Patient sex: M
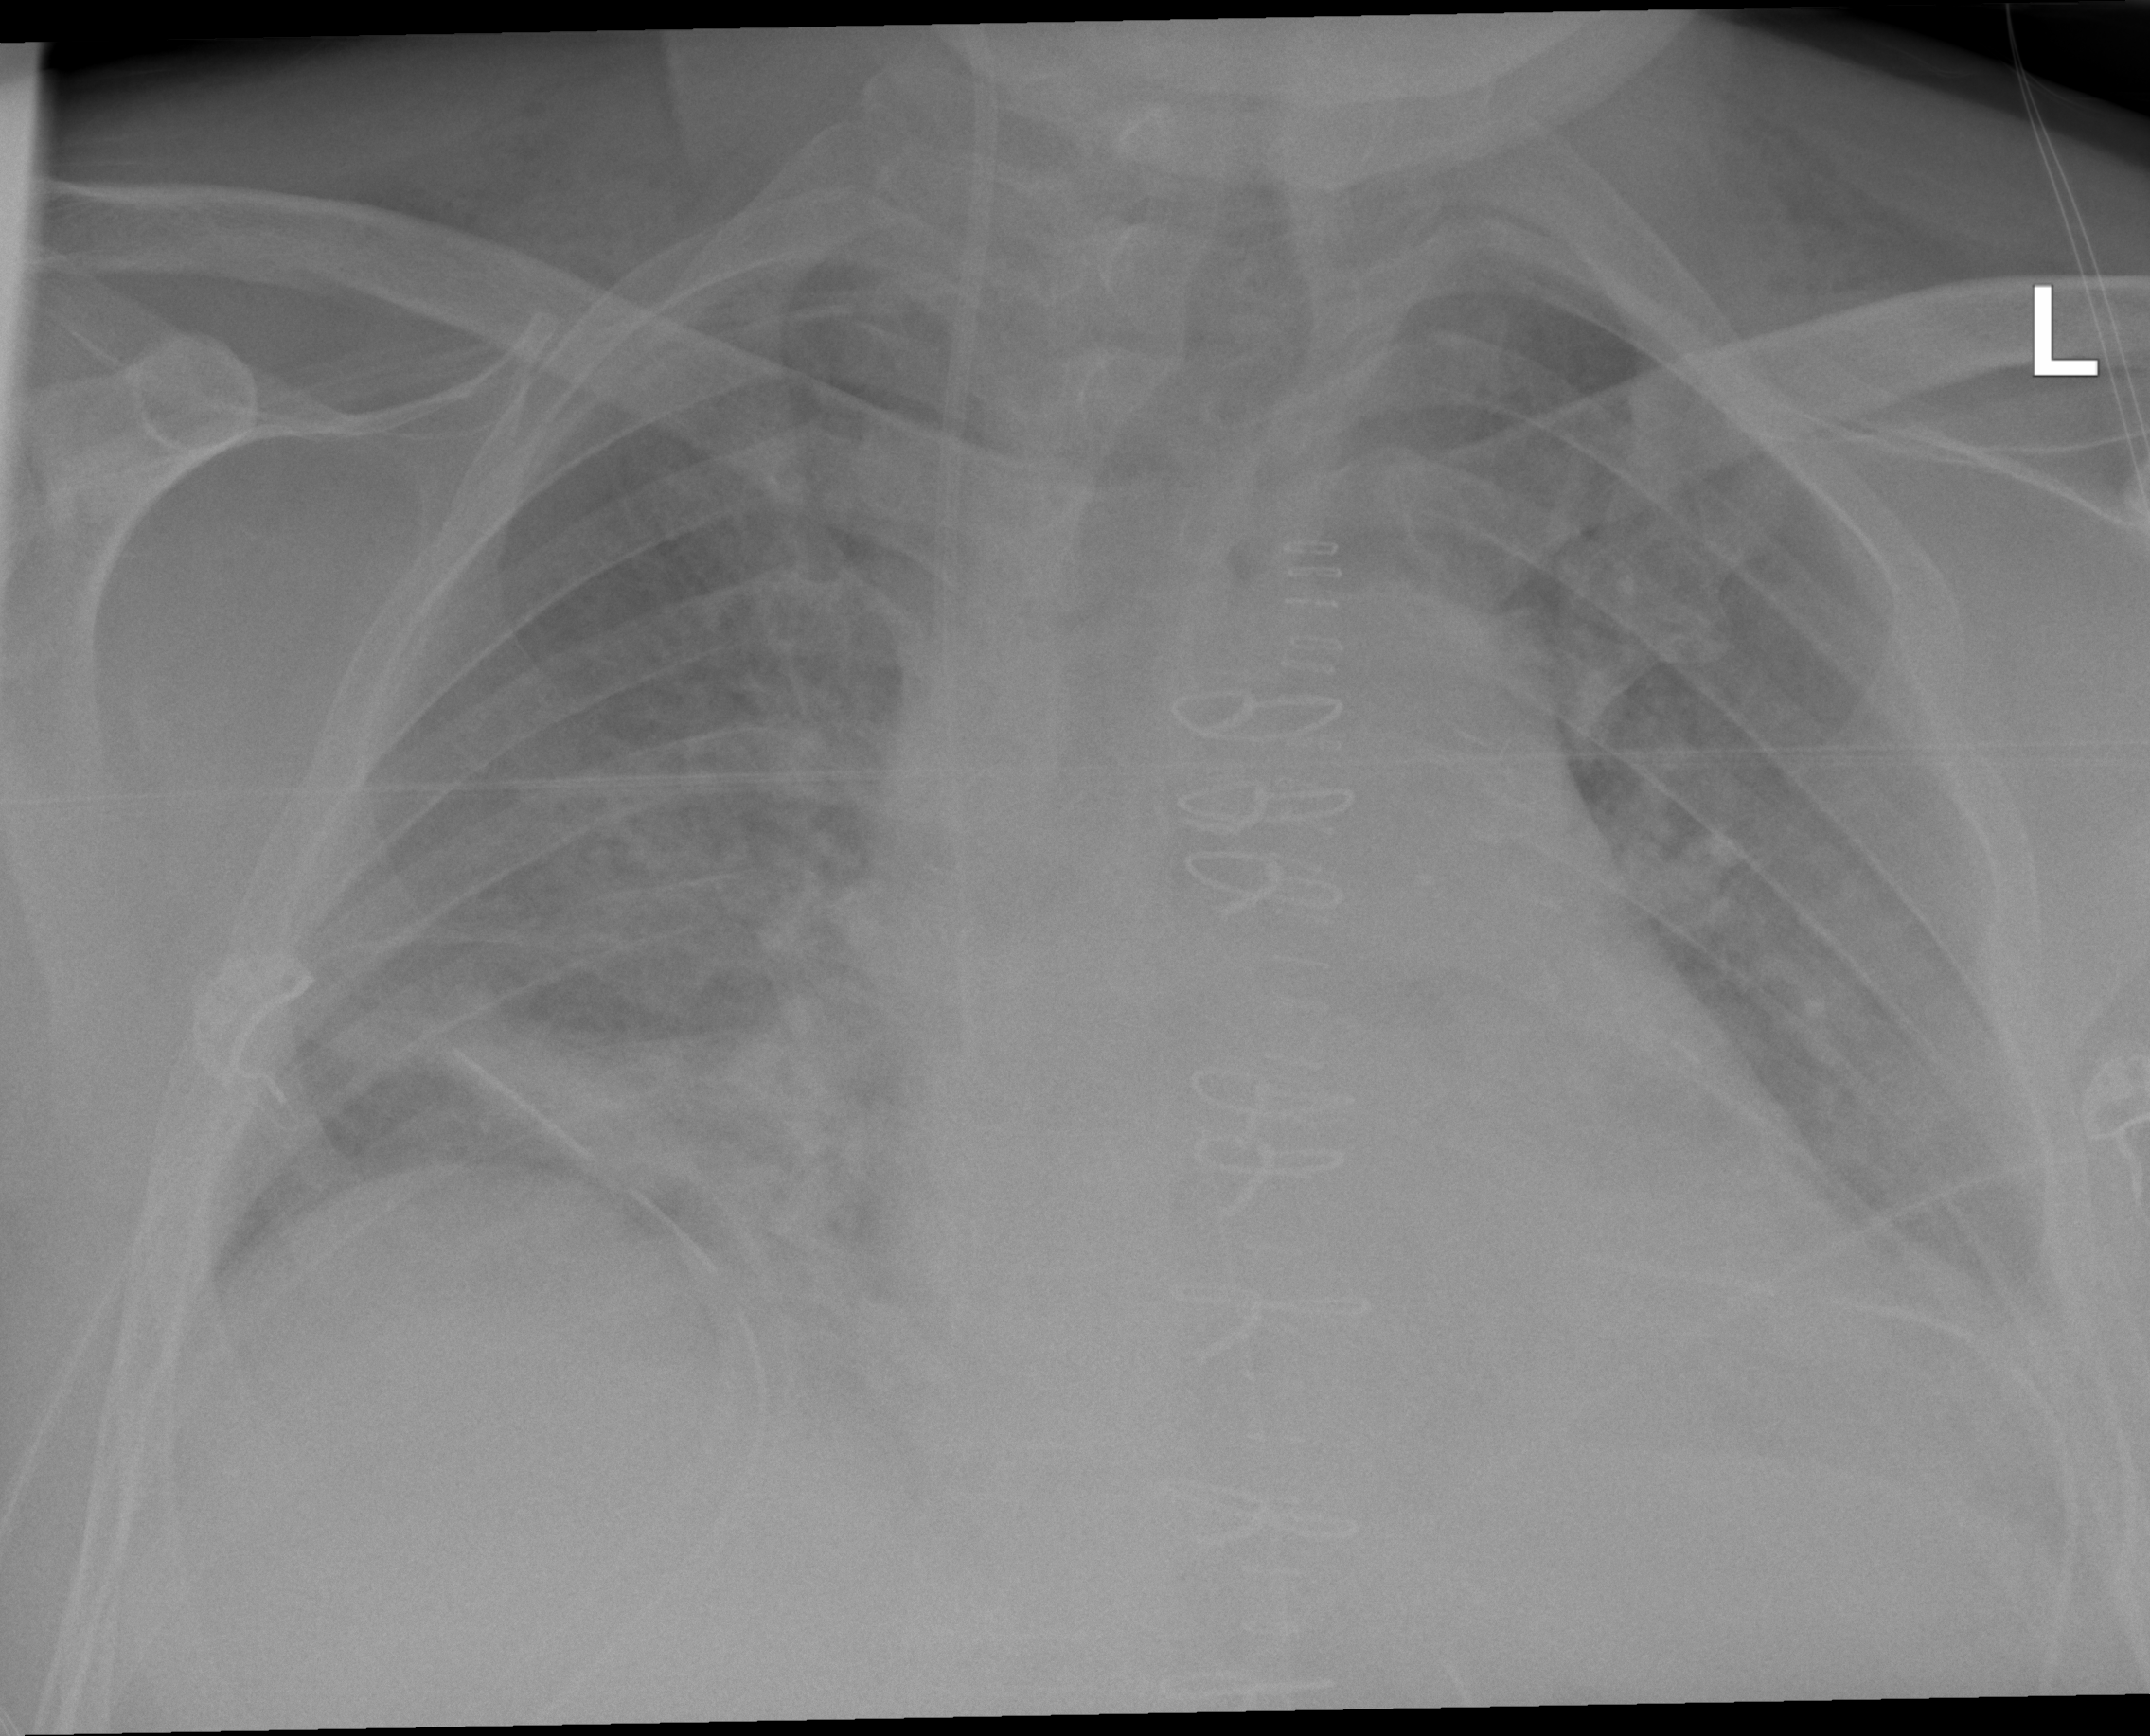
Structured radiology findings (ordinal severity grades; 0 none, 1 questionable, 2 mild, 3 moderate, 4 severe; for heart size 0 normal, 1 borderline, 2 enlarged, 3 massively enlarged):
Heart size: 2
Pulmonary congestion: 2
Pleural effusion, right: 0
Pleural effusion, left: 2
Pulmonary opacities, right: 2
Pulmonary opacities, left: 2
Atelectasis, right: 2
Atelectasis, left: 2